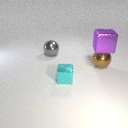
large gray metal sphere behind large brown metal sphere